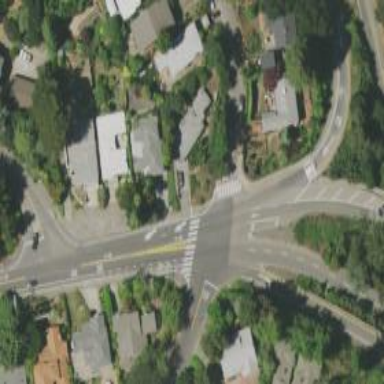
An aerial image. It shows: Uncontrolled crossing with zebra marking and crossing island.